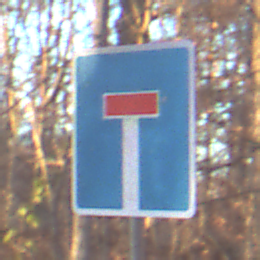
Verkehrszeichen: Sackgasse
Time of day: SunriseSunset
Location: Outdoor (Nature)
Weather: Clear
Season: Autumn
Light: Natural